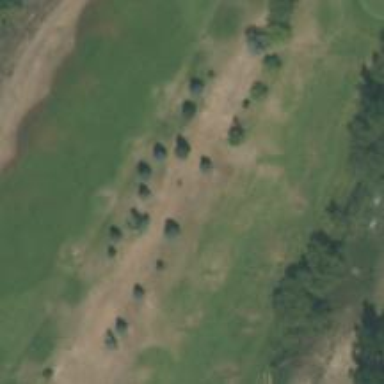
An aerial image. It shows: View of golf hole.